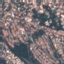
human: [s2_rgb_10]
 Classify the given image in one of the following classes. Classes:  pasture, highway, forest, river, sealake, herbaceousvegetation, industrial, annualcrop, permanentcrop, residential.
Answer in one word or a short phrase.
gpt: Residential